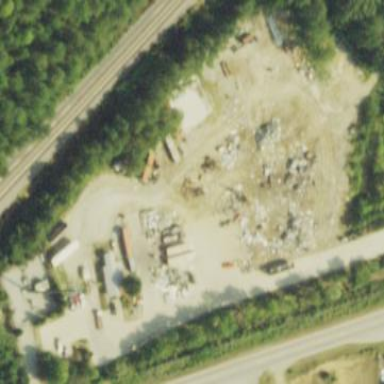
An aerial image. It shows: Scrap yard situated in industrial area.